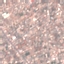
Label: Residential